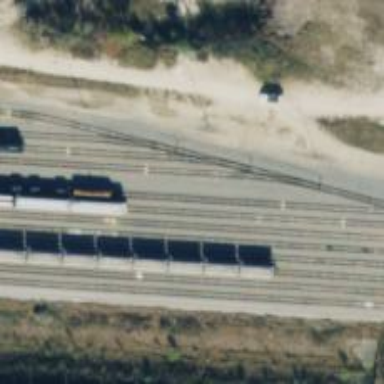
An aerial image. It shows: Railway yard used for servicing trains.